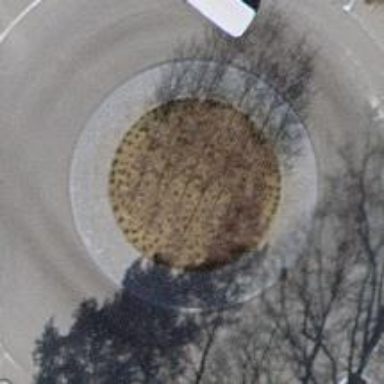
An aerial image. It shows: Secondary road made of asphalt leading to roundabout.